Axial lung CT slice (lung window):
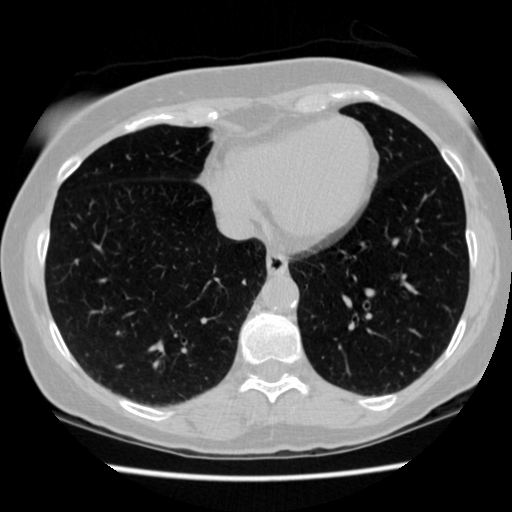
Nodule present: no